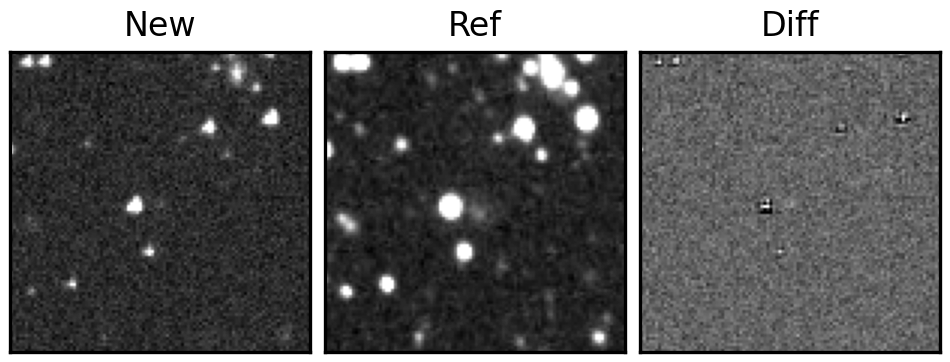
Label: real